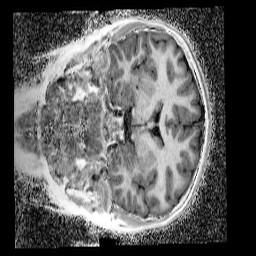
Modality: UNIT1_denoised
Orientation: coronal
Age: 10
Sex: female
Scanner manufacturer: siemens
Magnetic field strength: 3 T
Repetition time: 4 s
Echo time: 0.00299 s